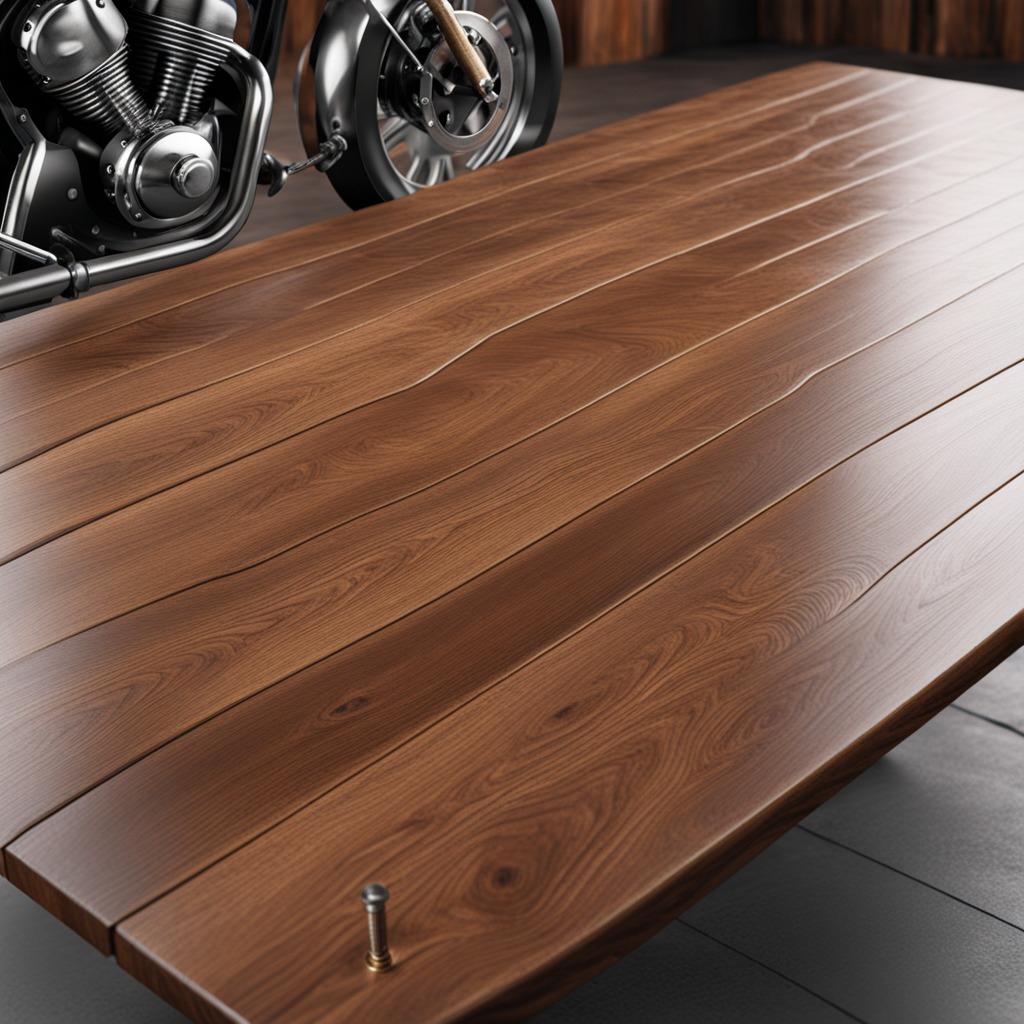
A metal screw lying on the wooden table.